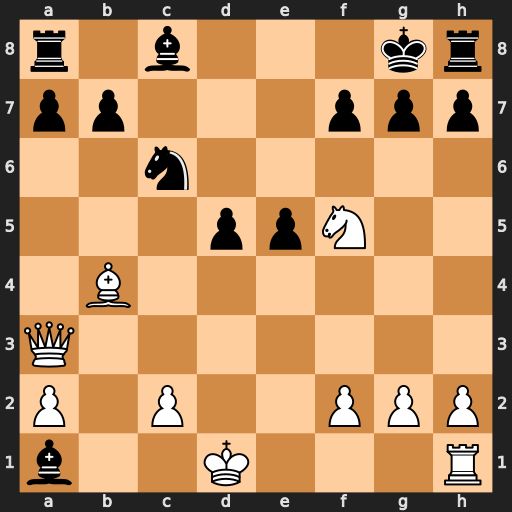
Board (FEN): r1b3kr/pp3ppp/2n5/3ppN2/1B6/Q7/P1P2PPP/b2K3R
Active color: w
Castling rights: -
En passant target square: -
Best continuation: Nh6+ gxh6 Qg3+ Bg4+ Qxg4#